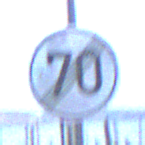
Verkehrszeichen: EndeGeschwindigkeit70
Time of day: Dawn
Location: Outdoor (Urban)
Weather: Clear
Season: NotSpecified
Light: Natural